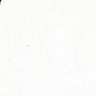
Metastatic tissue present: no